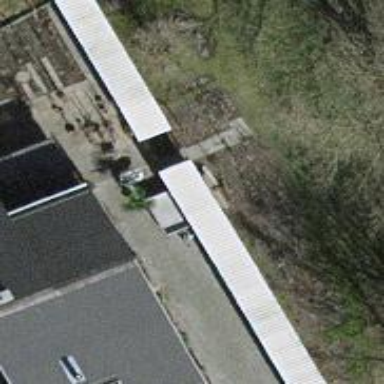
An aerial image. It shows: Driveway on embankment.